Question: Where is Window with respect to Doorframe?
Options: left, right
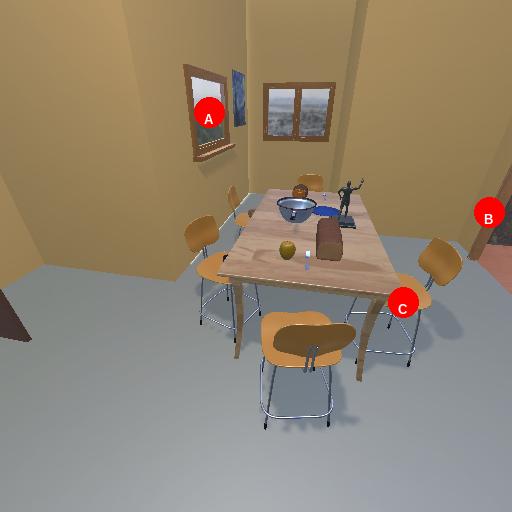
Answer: left